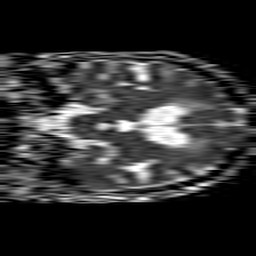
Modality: ADC
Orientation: coronal
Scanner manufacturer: philips
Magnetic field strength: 1.5 T
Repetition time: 4.6 s
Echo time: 0.08528 s